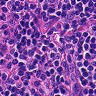
Metastatic tissue present: no